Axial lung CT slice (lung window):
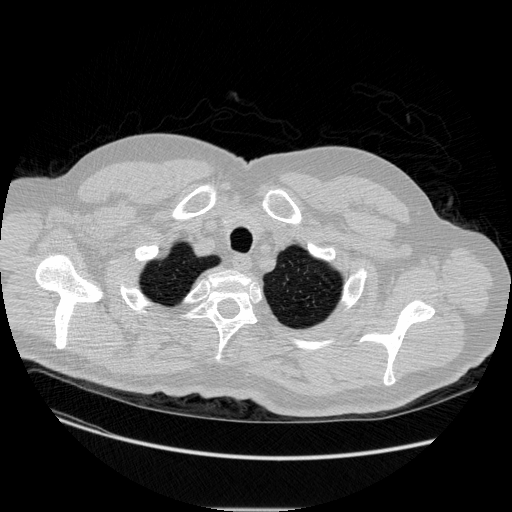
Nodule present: no